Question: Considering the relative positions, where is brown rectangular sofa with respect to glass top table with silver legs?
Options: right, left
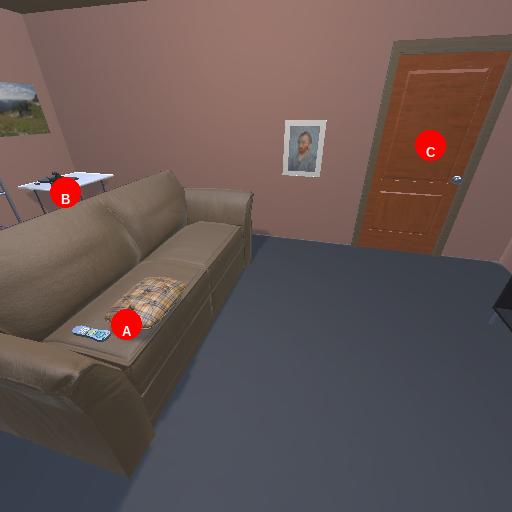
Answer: right